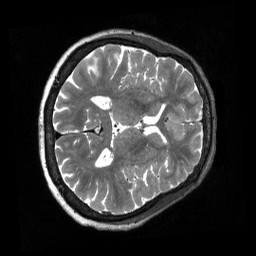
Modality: T2w
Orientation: axial
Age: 70
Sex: female
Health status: healthy
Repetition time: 3.2 s
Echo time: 0.563 s